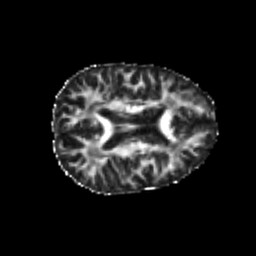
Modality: FA
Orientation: axial
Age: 22
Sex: female
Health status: healthy
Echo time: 0.074 s